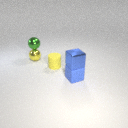
small yellow metal sphere to the left of small blue rubber cube